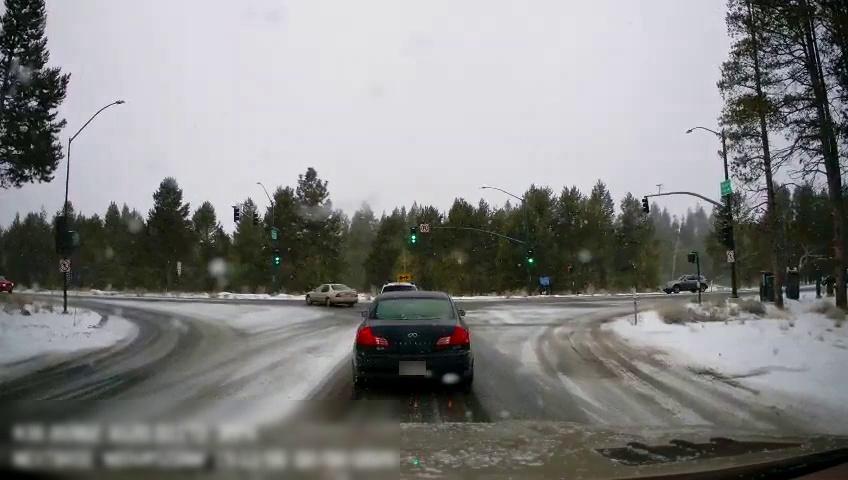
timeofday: Day
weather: Snowy
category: Drivable Space
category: Vehicles | Car
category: Vehicles | SUV
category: Vehicles | Car
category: Vehicles | SUV
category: Vehicles | SUV
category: Vehicles | SUV
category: Traffic | Lights
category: Traffic | Lights
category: Traffic | Lights
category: Traffic | Lights
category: Traffic | Lights
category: Traffic | Signs
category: Traffic | Lights
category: Traffic | Lights
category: Traffic | Signs
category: Traffic | Signs
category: Traffic | Lights
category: Traffic | Signs